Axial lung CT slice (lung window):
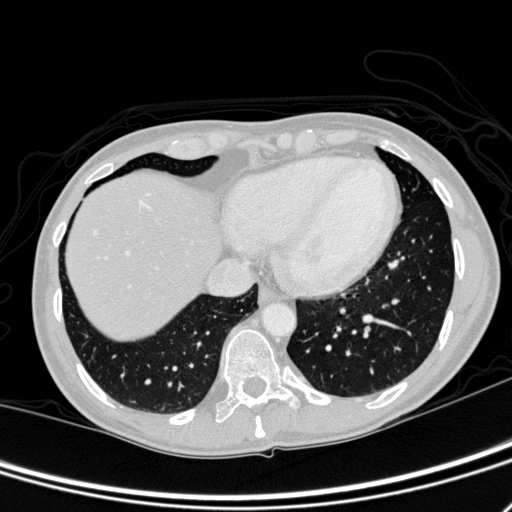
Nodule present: no